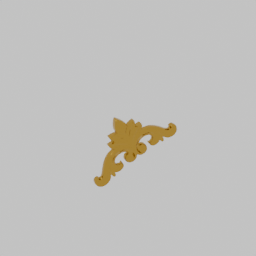
Label: decoration